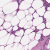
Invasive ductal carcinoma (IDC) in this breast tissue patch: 0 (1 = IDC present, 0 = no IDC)